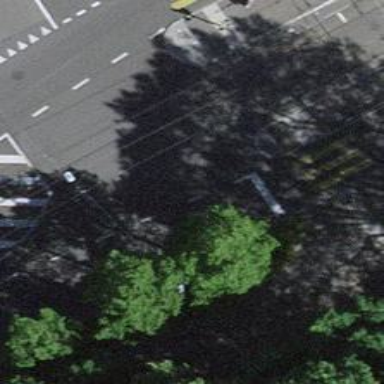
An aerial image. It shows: Tram level crossing on the railway.